Interaction volume radius: 5 \u00c5
Interaction volume height: 15 \u00c5
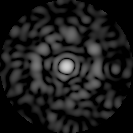
Disorder parameter: 0.8343